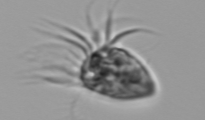
Label: Strombidium_morphotype1